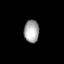
Tissue: lung
Cell type: Myeloid cells
Senescence score: 0.565
Nuclear area (px): 336
Mean DAPI intensity: 165.824